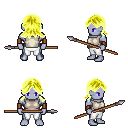
a pixel art fantasy rpg character, male body template, dark elf, purple skin, white sleeveless shirt, white pants, gold loose hair, leather bracers, spear, four views (front, back, left, right), 2x2 character sprite sheet, small pixel art, hard edges, no anti-aliasing